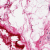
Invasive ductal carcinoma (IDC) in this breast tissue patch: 0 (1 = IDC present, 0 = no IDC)